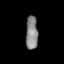
Tissue: lung
Cell type: Fibroblasts
Senescence score: 0.6804
Nuclear area (px): 391
Mean DAPI intensity: 134.946